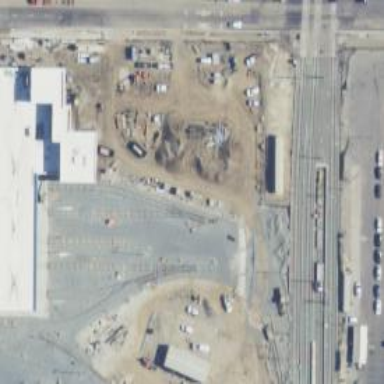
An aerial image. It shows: Light rail yard with electrified contact lines.